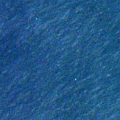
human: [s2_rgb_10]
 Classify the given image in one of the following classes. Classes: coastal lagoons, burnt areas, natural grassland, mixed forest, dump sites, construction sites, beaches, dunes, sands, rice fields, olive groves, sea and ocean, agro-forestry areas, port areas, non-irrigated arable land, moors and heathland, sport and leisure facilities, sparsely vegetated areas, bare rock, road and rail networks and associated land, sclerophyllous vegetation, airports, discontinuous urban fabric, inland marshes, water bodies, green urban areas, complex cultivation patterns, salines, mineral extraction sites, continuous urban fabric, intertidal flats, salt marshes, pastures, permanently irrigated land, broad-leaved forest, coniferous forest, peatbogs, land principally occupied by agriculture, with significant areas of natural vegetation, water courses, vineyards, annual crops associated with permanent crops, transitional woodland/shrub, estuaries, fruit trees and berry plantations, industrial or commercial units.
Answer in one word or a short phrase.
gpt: sea and ocean